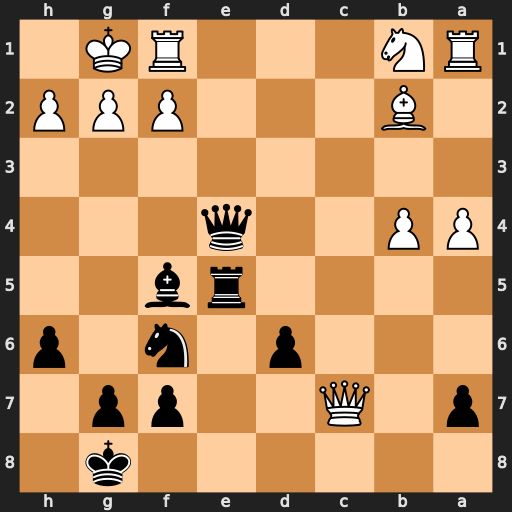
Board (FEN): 6k1/p1Q2pp1/3p1n1p/4rb2/PP2q3/8/1B3PPP/RN3RK1
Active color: b
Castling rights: -
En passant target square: -
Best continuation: Bh3 Qc8+ Bxc8